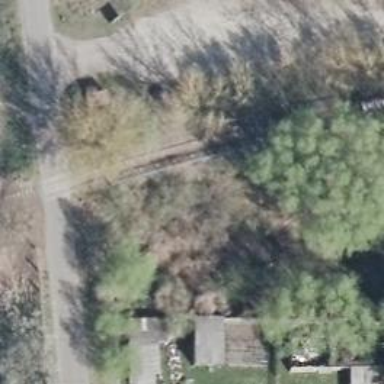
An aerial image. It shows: Abandoned railway.